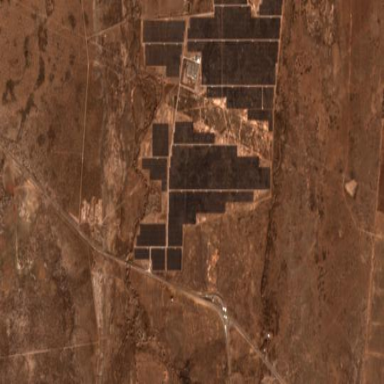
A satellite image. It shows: Solar power plant utilizing photovoltaic technology.